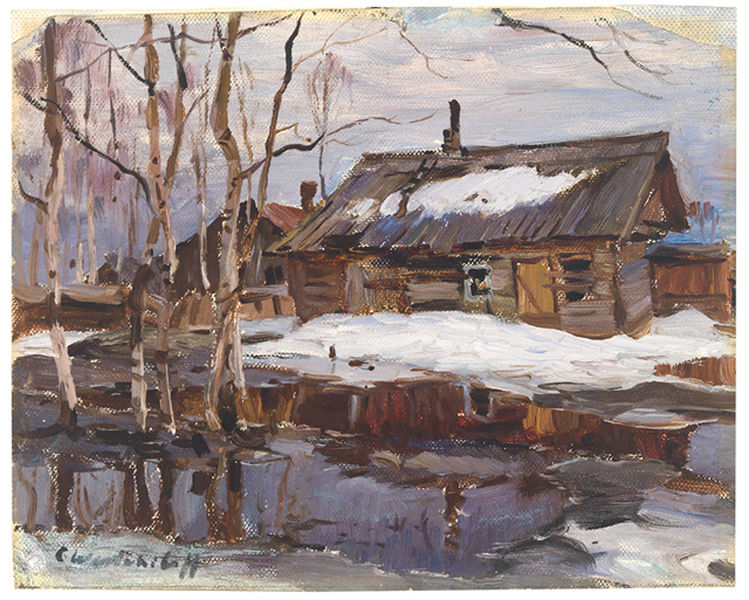
Titel: A Russian Peasant Log Hut in Winter, A Russian Peasant Log Hut in Winter
Künstler: Konstantin Veshchilov (Westchiloff)
Standort: Amherst (Massachusetts, USA)
Institution: Mead Art Museum, Amherst College
Schlagwörter: blue, oil, white, window, black, grey, old, painting, yellow, reflection, brown, wooden, wood, cloud, clouds, sky, tree, building, house, lake, landscape, water, german, houses, roof, trees, village, snow, winter, autumn, river, fall, ice, door, haus, watercolor, hut, lines, cabin, pond, shack, birch, birches, paint, chimney, cold, wintry, barn, woods, norway, shed, wooden house, gre, signed, acrylic, drift, quiet, run down, cols, cabins, lakeside, autunm, artic, snowy, mirror image, freezing, ckouds, wine=ter, sweden, cheminey, snow drift